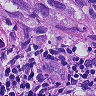
Metastatic tissue present: yes